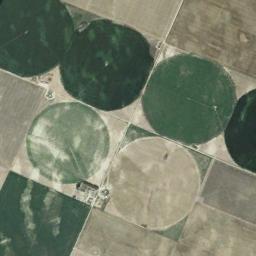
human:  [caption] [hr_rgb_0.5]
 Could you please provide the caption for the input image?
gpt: Several green circular farmlands and a khaki circular farmlands are on the ground and some square farmlands beside .

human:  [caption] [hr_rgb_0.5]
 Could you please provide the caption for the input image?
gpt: Some green circle farmland are in the bare land .

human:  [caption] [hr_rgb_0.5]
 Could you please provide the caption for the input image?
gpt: Six neatly arranged circular farmland mixed with green and khaki .

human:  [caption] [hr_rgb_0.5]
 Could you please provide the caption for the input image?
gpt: Only three round fields are pure green .

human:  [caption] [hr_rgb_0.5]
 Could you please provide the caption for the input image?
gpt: There are six circular farmlands of the same size arranged neatly .